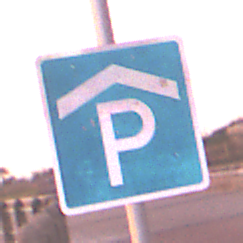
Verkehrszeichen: Parkhaus
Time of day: SunriseSunset
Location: Outdoor (Urban)
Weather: PartlyCloudy
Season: NotSpecified
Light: Natural